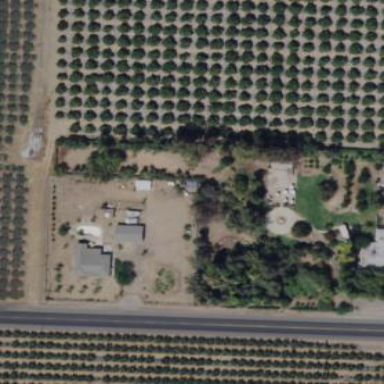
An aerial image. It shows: Orchard.